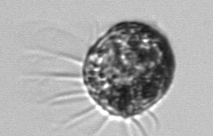
Label: Pelagostrobilidium